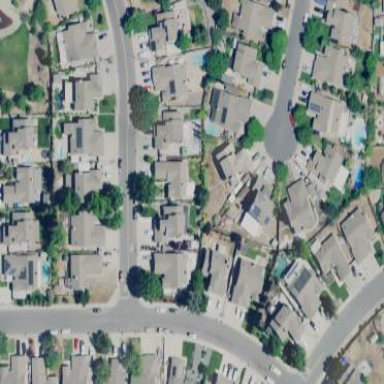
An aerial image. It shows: Residential area consisting of single-family homes.